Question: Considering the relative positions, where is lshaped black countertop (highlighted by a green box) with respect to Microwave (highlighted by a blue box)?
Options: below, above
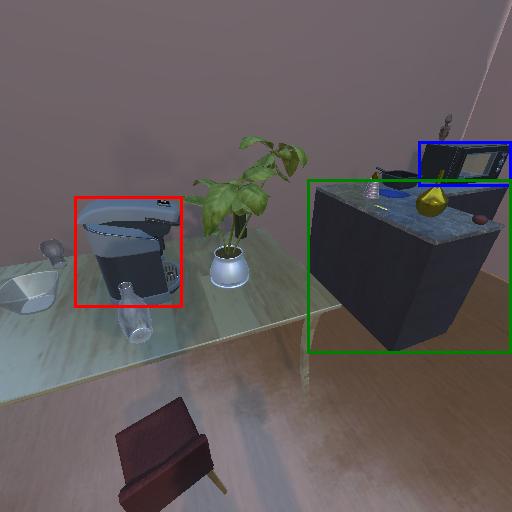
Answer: below